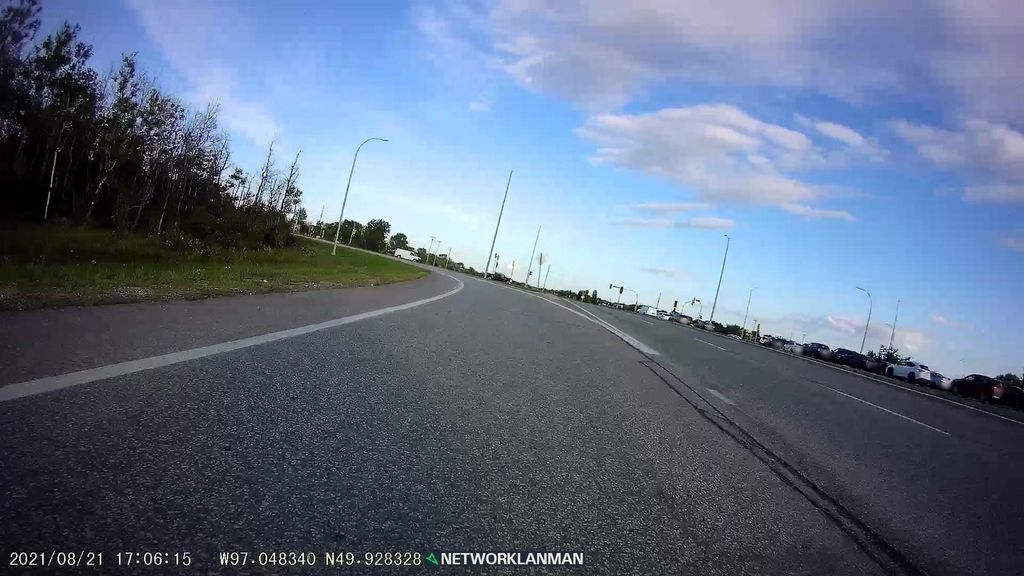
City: winnipeg